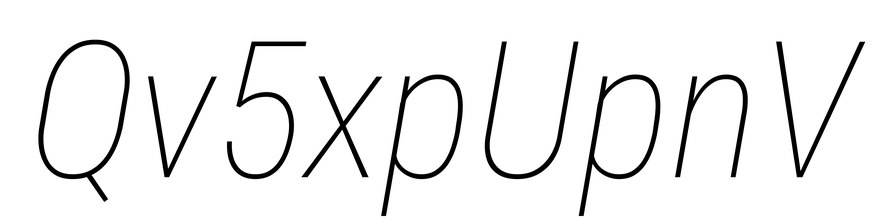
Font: Roboto-Italic_Condensed_Thin_Italic